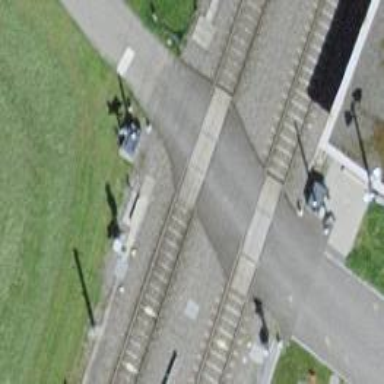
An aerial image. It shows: Full barrier level crossing on railway.